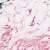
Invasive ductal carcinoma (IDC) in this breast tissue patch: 0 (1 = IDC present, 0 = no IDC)